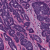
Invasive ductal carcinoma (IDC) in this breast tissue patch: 1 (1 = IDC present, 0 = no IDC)